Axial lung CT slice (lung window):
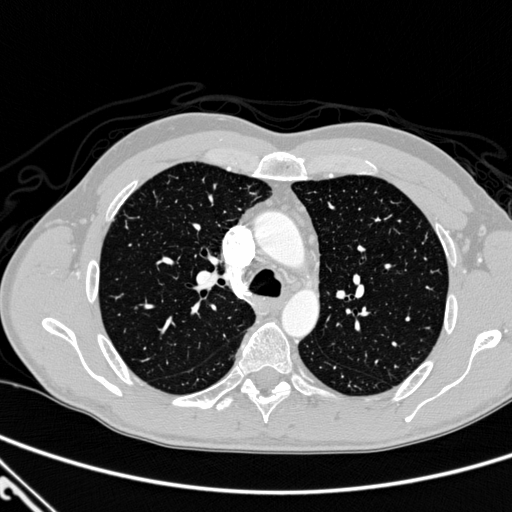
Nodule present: no